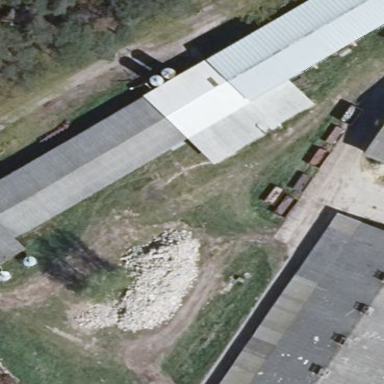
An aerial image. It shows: Gabled farm auxiliary building with grey roof. The roof is oriented along the structure.